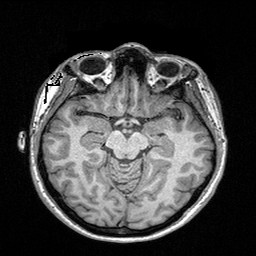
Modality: T1w
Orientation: coronal
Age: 31
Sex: female